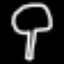
Label: mushroom